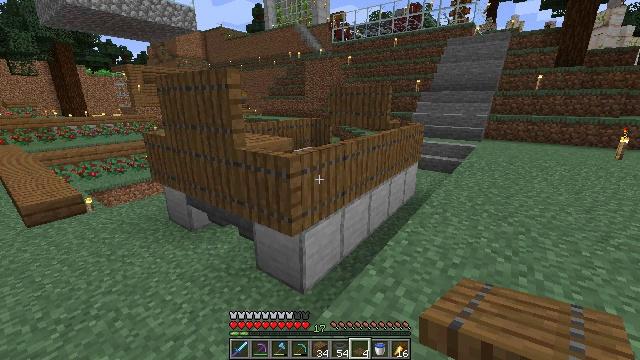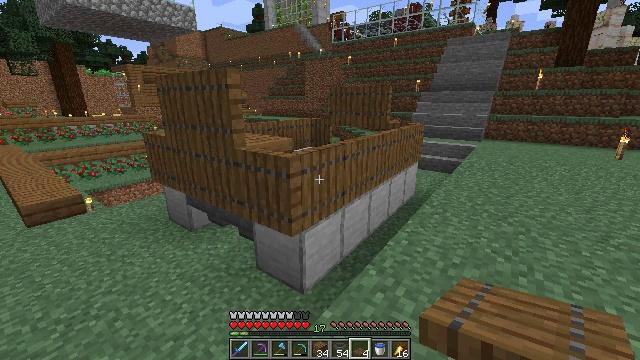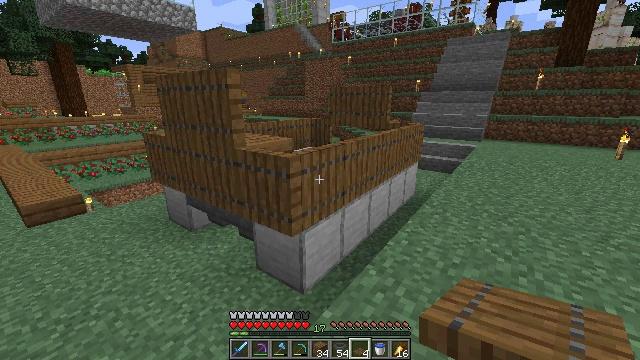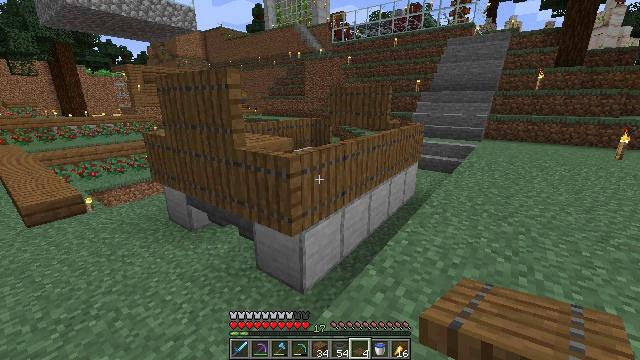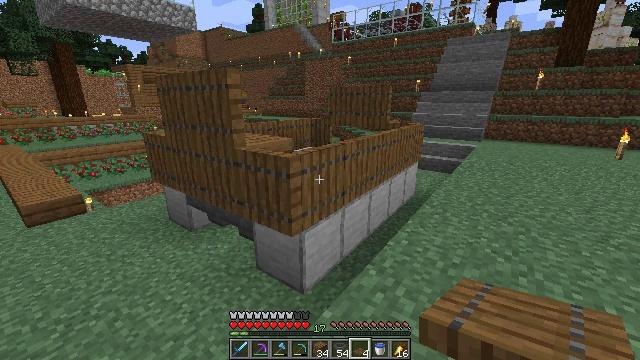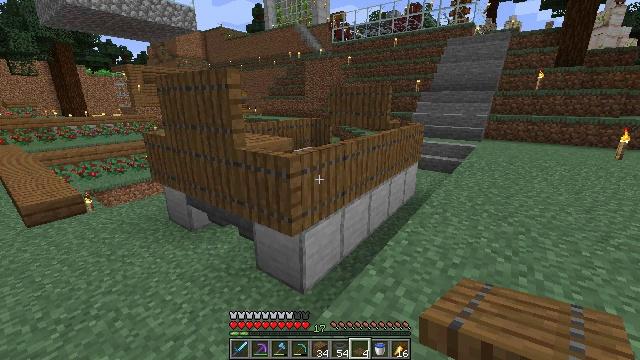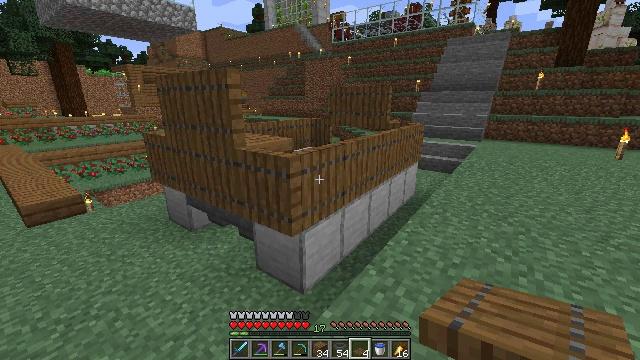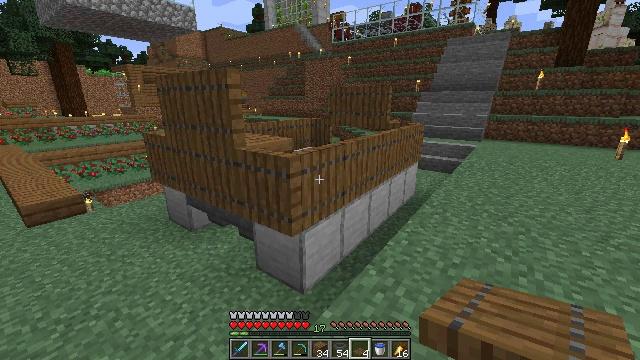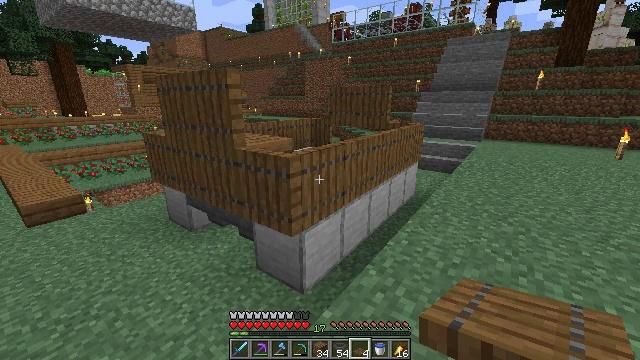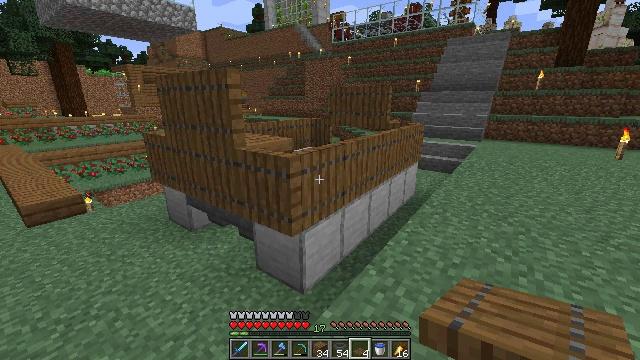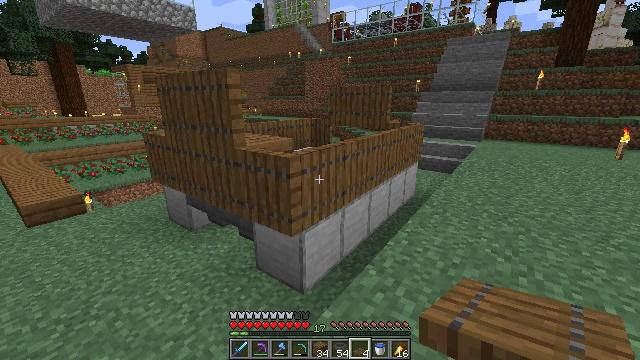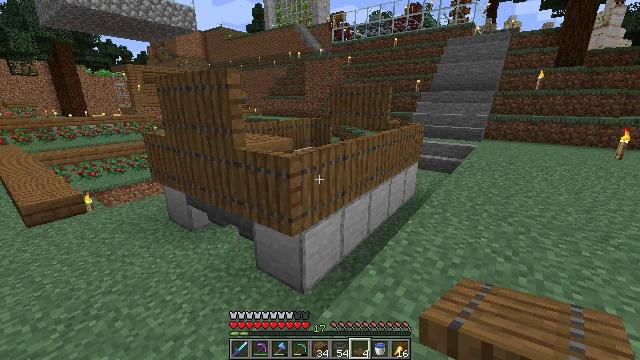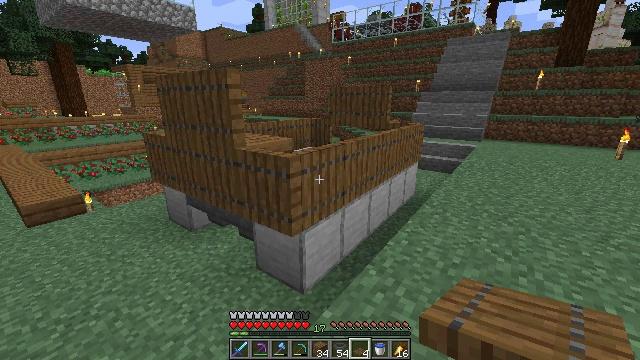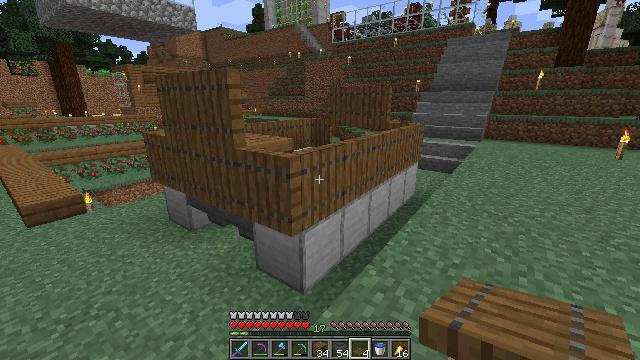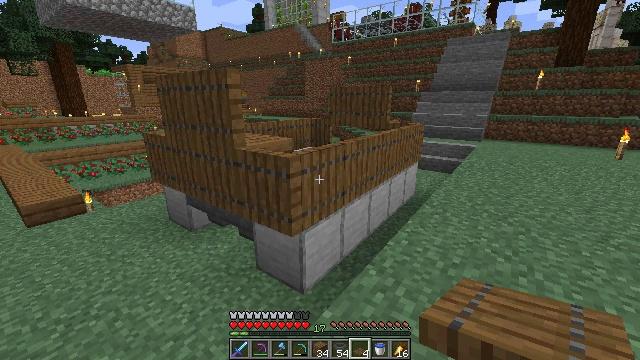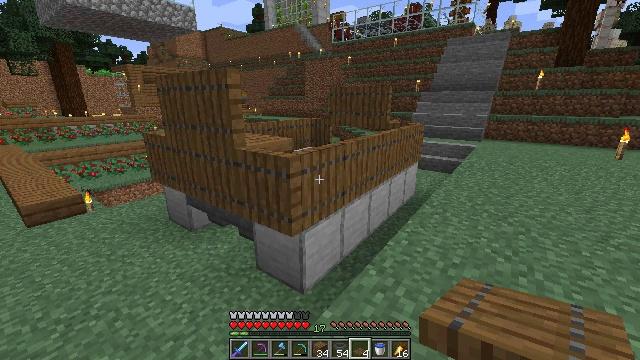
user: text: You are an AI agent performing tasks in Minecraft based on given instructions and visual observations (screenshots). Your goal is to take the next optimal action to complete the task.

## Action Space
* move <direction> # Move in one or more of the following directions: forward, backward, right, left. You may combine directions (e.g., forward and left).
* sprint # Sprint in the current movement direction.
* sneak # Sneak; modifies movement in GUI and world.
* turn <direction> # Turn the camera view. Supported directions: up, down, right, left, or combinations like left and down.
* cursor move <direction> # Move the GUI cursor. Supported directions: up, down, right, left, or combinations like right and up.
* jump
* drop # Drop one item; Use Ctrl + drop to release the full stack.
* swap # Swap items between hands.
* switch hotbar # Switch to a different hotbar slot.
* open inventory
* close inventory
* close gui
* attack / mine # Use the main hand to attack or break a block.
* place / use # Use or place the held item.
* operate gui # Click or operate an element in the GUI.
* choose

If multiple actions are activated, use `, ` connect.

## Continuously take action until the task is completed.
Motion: motion action
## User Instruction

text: Break spruce planks from a structure.
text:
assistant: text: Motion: no_op
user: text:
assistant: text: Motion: no_op
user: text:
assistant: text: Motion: no_op
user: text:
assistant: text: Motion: no_op
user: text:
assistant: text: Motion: no_op
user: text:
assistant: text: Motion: no_op
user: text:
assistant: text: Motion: no_op
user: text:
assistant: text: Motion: no_op
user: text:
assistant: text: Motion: no_op
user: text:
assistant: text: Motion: no_op
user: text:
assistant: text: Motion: no_op
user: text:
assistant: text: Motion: no_op
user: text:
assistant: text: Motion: no_op
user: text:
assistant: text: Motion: no_op
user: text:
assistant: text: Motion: no_op
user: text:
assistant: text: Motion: no_op
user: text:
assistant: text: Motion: no_op
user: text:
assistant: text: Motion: no_op
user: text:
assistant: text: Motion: turn right
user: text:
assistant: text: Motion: turn right and down
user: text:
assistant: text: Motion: move forward, turn right and down
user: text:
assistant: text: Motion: move forward, turn right
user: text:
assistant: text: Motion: move forward
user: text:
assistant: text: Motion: move forward, turn left
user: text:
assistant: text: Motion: move forward, turn left and down
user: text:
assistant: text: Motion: move forward and move right, turn left and down
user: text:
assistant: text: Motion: move forward and move right, turn left
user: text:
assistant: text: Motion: move forward and move right, turn left
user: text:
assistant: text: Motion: move forward and move right, turn left
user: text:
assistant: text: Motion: move forward and move right, turn left